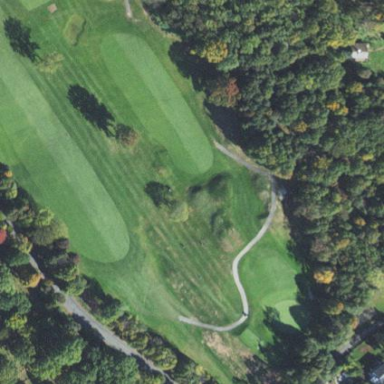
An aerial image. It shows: Golf fairway in the image.